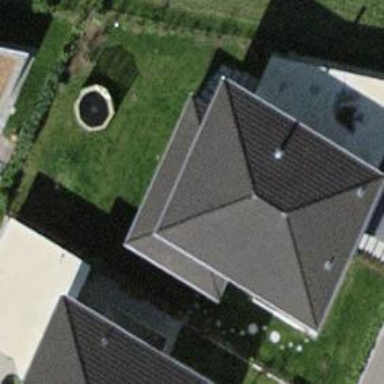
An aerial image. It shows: Simple and straightforward house.